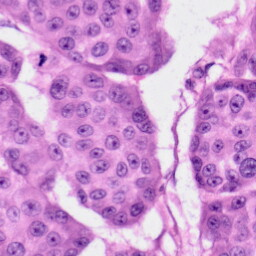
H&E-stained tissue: Skin